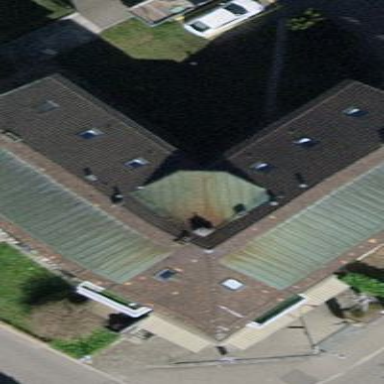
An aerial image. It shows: Building with tiled roof.